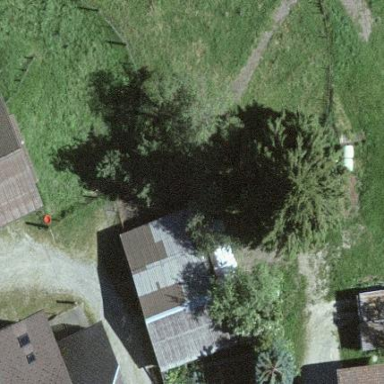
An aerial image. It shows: Barn.